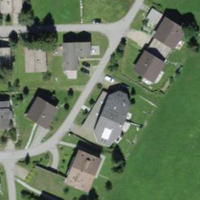
EUNIS habitat code: 55
Species observed at this site:
Sambucus racemosa